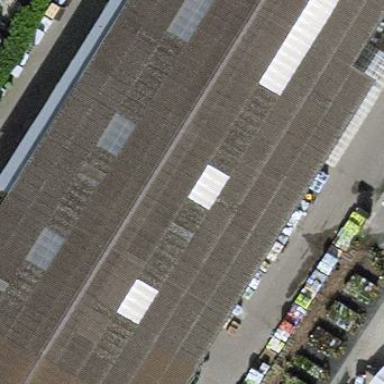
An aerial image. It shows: Gabled building that houses garden center.